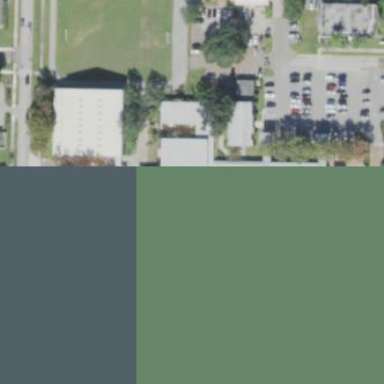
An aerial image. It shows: School.